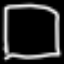
Label: square